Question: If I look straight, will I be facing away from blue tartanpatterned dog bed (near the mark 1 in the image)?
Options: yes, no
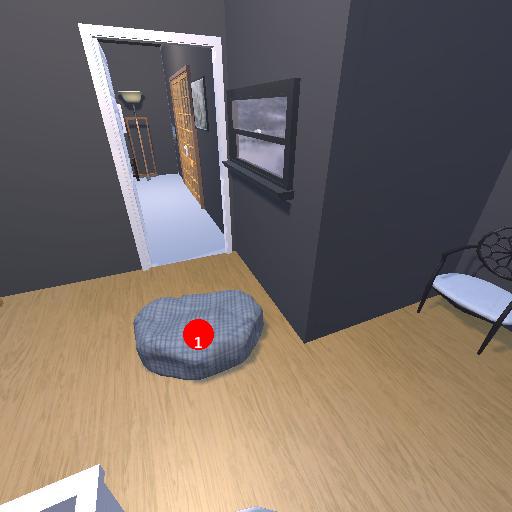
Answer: yes